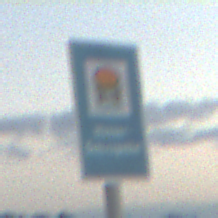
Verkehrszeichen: Wasserschutzgebiet
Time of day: SunriseSunset
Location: Outdoor (Nature)
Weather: PartlyCloudy
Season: NotSpecified
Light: Natural